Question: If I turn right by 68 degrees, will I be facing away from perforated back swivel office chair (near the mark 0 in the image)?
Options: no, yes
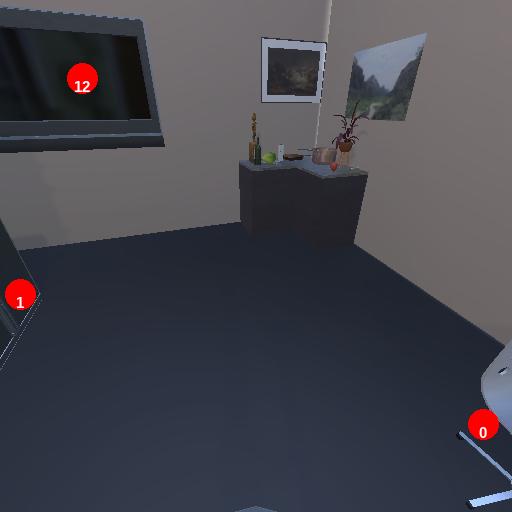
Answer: no